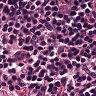
Metastatic tissue present: no